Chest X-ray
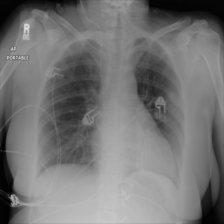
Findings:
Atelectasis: negative
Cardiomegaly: negative
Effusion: negative
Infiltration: negative
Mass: negative
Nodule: negative
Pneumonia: negative
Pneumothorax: negative
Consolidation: negative
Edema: negative
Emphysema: negative
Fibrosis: negative
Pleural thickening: negative
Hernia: negative